Question: App type?
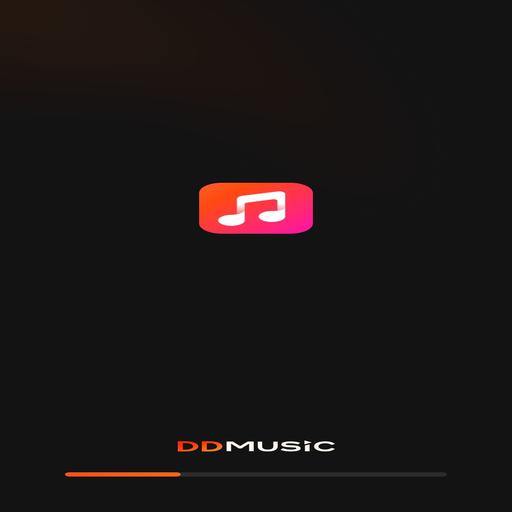
Answer: Music player